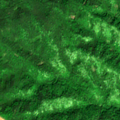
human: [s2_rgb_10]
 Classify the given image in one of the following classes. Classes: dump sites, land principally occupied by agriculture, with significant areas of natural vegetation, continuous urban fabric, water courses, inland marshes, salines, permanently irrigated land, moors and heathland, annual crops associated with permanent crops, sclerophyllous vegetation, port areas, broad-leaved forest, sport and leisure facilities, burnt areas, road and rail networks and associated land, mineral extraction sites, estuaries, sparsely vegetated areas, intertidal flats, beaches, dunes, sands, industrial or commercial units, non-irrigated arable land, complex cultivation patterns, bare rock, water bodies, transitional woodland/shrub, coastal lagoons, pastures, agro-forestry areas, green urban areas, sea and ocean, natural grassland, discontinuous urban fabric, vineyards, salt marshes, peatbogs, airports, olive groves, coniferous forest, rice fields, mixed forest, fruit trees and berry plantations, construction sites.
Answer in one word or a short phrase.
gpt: non-irrigated arable land, broad-leaved forest